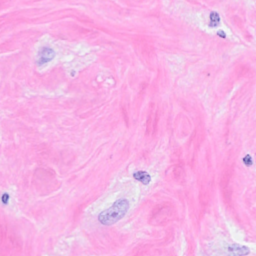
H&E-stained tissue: Breast